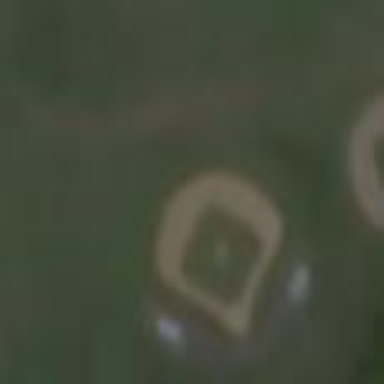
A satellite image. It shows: Baseball pitch for leisure and sports activities.